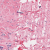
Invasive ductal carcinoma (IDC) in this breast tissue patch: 0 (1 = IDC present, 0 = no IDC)